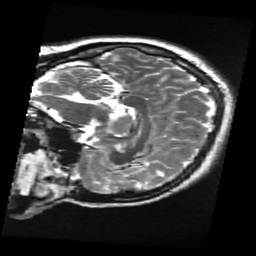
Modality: T2w
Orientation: sagittal
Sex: female
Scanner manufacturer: ge
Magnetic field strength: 3 T
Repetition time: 5 s
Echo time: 0.1017 s